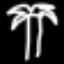
Label: palm tree